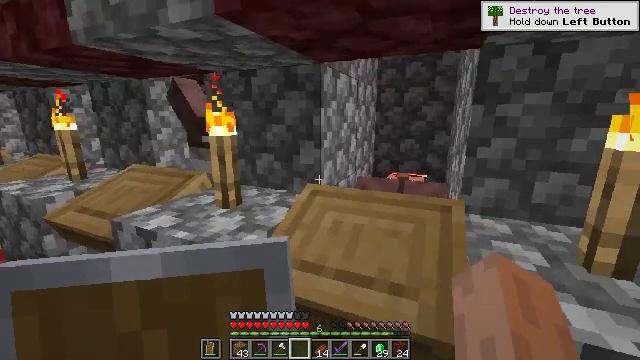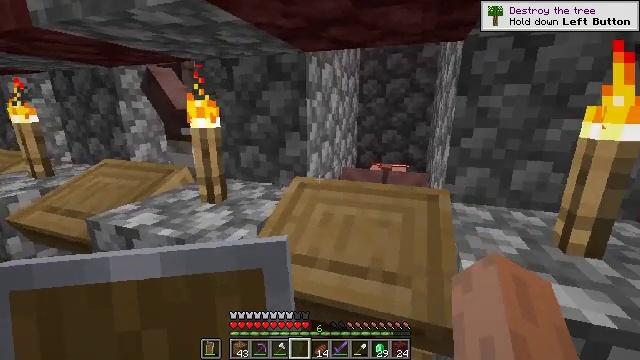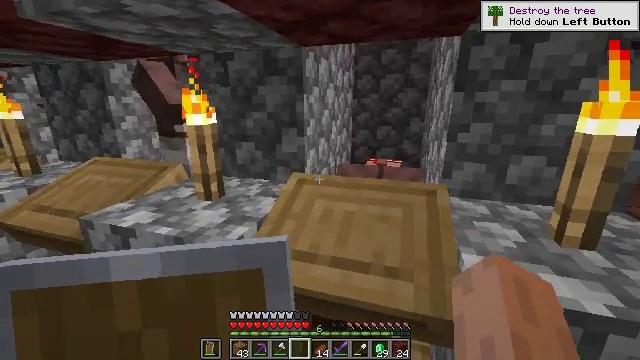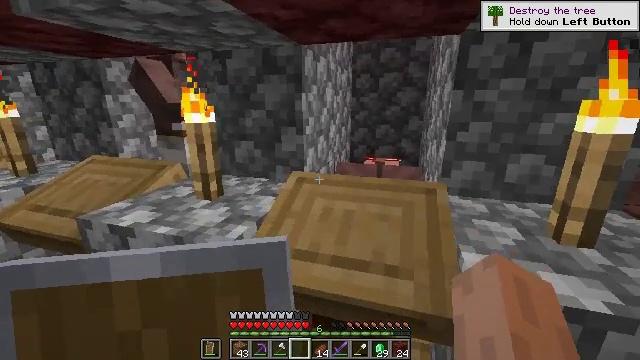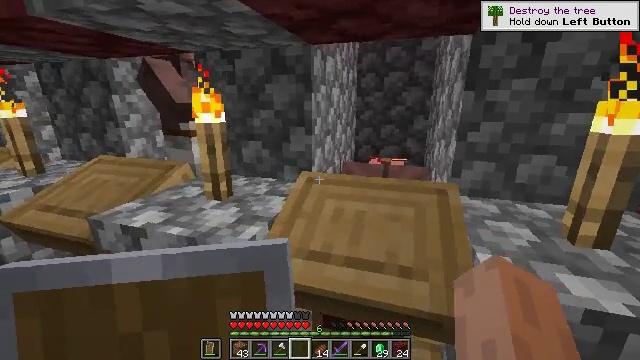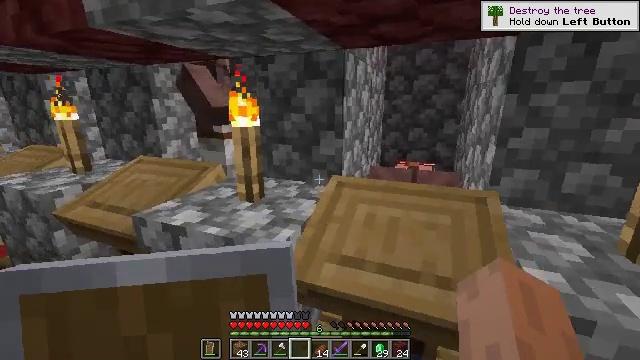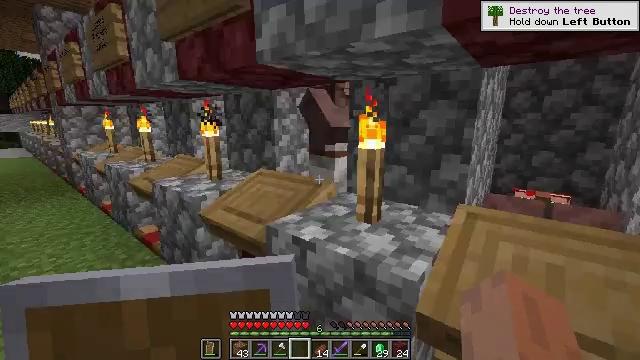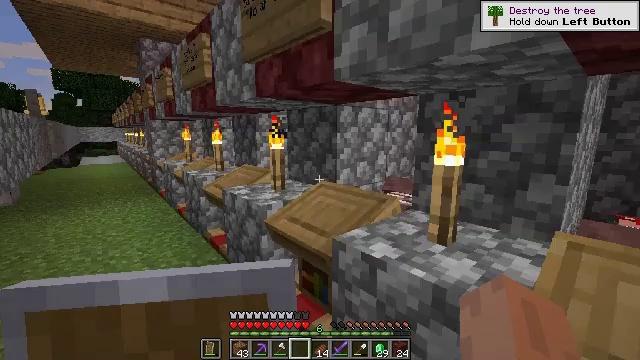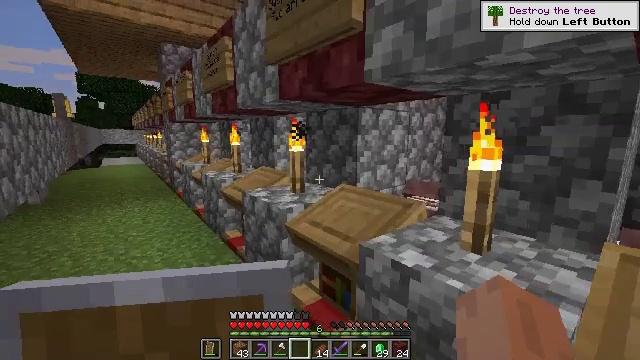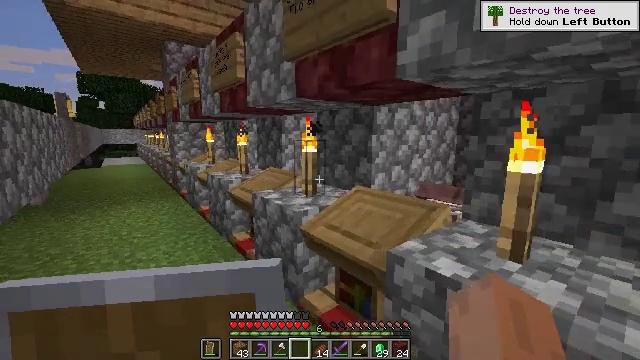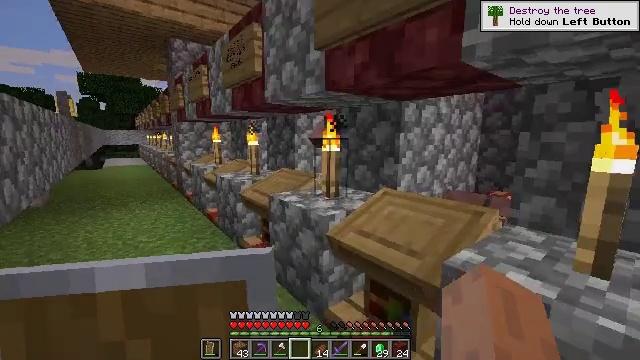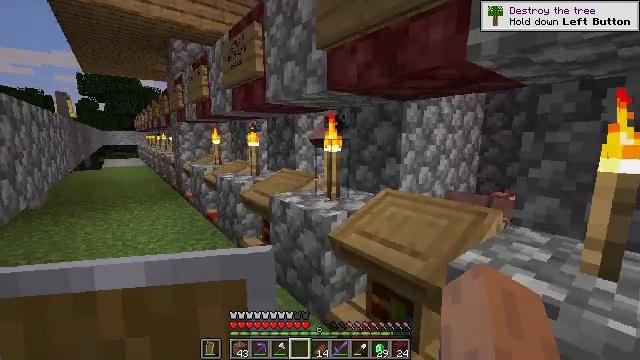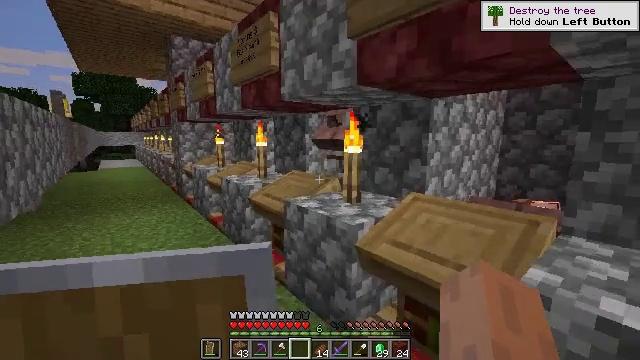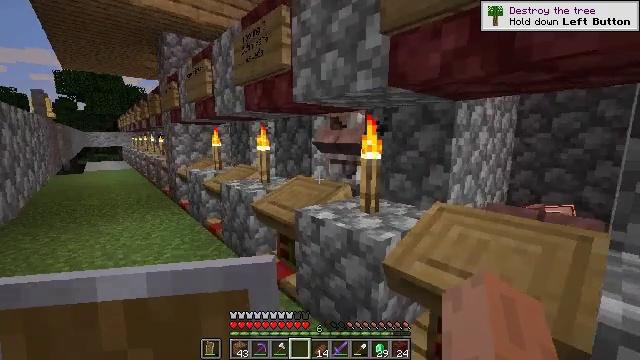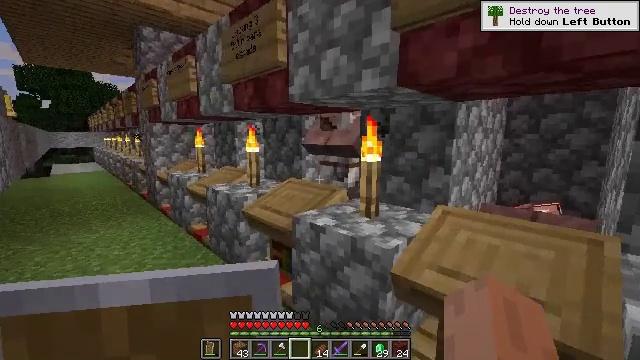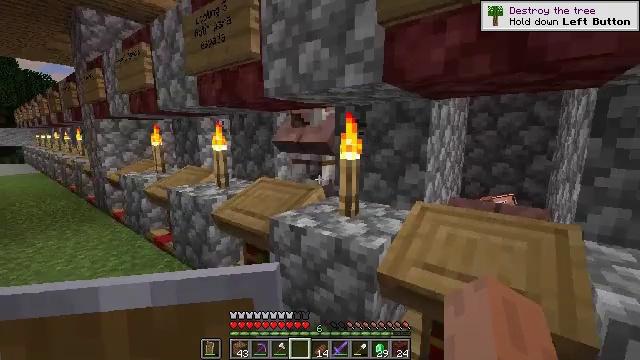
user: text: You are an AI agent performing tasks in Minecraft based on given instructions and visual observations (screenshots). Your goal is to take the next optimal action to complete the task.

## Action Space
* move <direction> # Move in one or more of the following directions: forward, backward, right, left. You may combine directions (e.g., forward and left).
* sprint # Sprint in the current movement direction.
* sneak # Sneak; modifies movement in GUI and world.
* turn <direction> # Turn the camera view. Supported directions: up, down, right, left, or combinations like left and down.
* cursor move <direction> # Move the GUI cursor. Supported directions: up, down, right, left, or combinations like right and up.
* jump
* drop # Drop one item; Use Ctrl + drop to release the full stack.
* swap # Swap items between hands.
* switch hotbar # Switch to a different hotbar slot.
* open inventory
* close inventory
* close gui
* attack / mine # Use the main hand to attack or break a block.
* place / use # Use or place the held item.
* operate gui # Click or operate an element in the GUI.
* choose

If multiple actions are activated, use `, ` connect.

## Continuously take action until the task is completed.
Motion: motion action
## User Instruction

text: Use the furnace to create netherite scrap.
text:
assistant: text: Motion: turn right and down
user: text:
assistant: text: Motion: turn right
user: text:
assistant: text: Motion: no_op
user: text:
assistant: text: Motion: move left
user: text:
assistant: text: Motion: move left, turn left
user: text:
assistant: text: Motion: move left, turn left and up
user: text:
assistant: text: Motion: move left, turn left and up
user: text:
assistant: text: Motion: move forward and move left, turn left
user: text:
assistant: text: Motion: move forward and move left
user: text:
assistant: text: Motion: move forward and move left
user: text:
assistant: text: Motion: move forward and move left
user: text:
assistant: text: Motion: move forward and move left
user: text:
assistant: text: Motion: move forward and move left, turn right
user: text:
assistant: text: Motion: move forward and move left, turn right
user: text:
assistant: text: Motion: move forward and move left, turn right
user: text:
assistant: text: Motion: move left, turn right and down
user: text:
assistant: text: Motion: move left, turn right
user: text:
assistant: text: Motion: move left, turn right
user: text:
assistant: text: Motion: move left, turn right and down
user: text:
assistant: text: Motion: turn right
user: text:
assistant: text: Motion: turn right
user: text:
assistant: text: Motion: no_op
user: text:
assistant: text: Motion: no_op
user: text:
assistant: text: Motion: move left
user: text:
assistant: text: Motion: move left
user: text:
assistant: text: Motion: move left
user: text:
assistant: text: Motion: move left
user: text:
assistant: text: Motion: move left
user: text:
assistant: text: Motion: move left
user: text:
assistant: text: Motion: move left